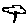
Label: tree